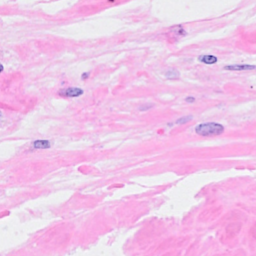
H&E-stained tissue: Breast